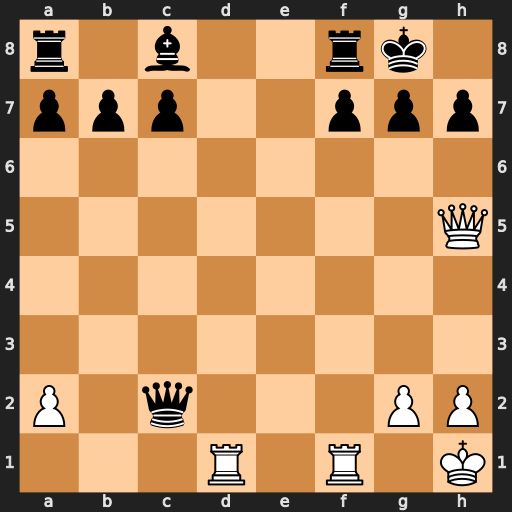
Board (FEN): r1b2rk1/ppp2ppp/8/7Q/8/8/P1q3PP/3R1R1K
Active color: w
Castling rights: -
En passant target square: -
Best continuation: Qxf7+ Rxf7 Rd8+ Rf8 Rfxf8#